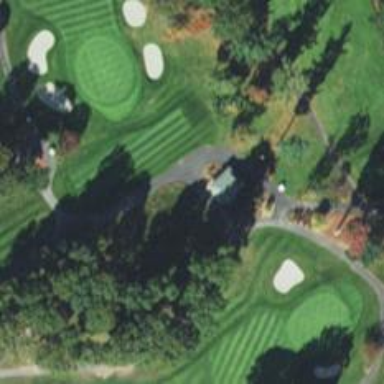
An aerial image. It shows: Service road used as golf cart path.